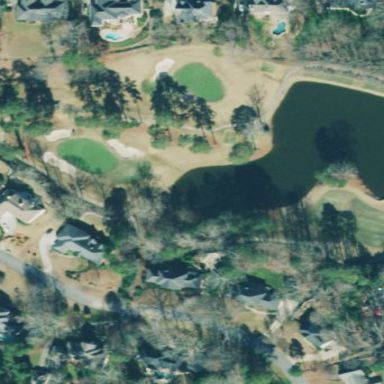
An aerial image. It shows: Picturesque scene of golf course with lateral water hazard.